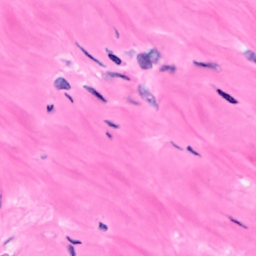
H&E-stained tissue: Breast